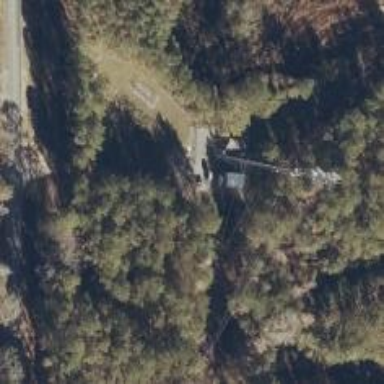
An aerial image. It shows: Communication mast tower.